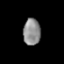
Tissue: prostate
Cell type: T cells
Senescence score: 0.3174
Nuclear area (px): 462
Mean DAPI intensity: 138.171